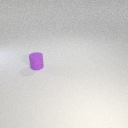
small purple rubber cylinder